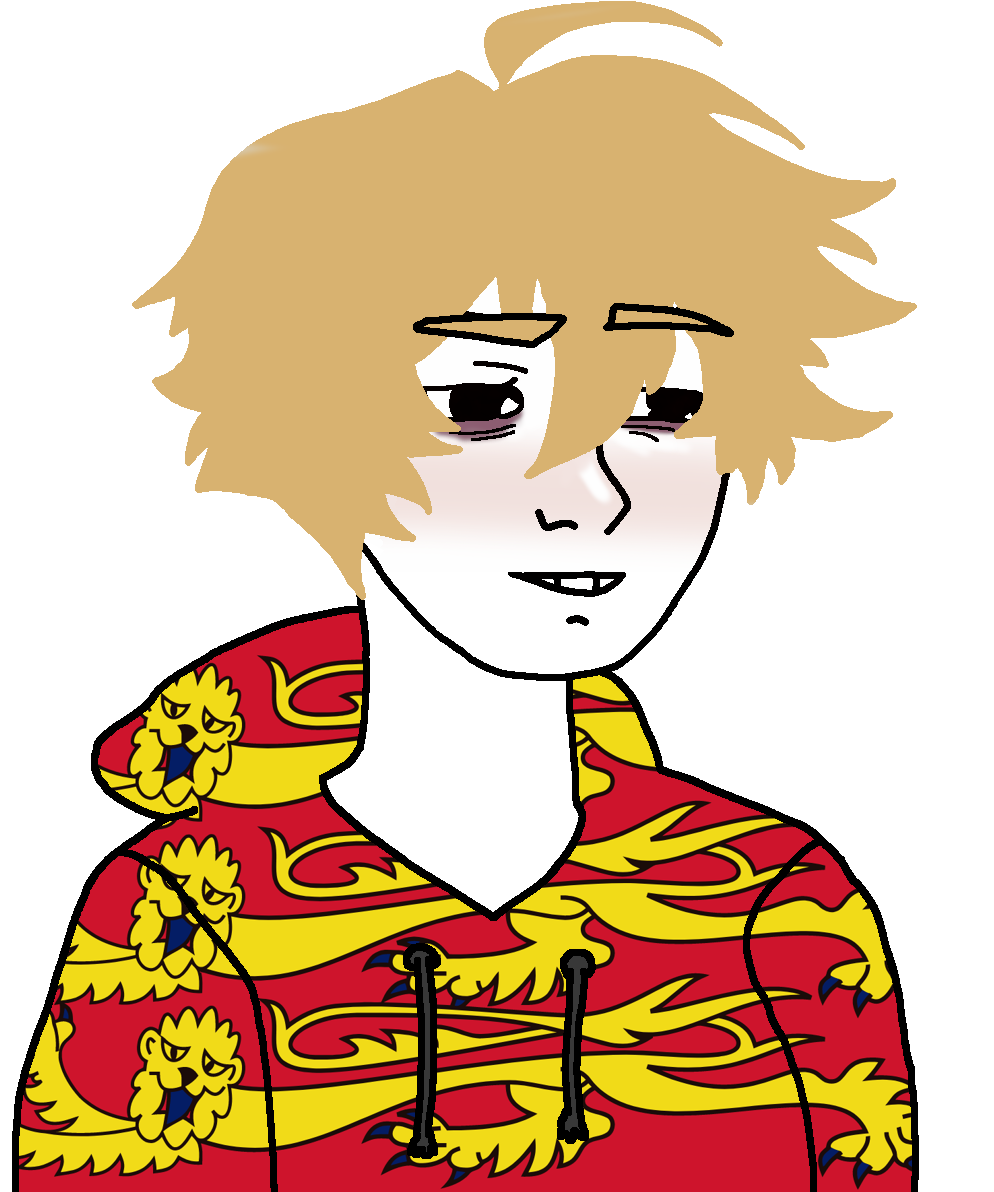
Label: 5_Twinkjak